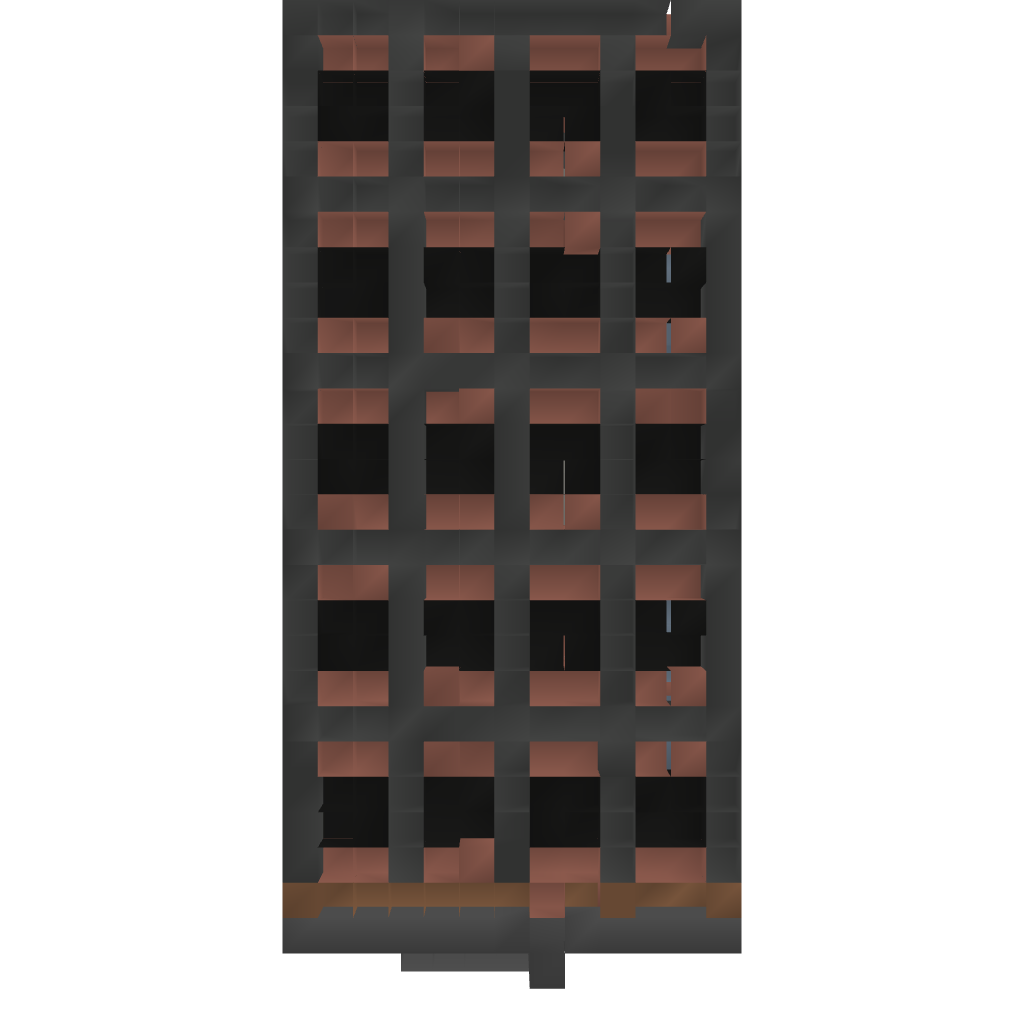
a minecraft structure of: House 5